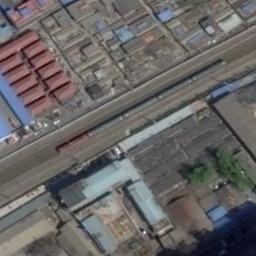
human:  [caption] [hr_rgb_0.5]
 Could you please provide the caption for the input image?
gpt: There are several rows of buildings on one side of the railway .

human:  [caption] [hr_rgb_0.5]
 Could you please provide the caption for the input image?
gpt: The railway is next to some houses .

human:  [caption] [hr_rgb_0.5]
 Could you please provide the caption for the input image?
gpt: There are several buildings beside the railway .

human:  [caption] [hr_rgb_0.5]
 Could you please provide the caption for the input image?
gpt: These railways go through a industrial area and a train is on one railway .

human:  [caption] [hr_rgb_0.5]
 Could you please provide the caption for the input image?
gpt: There are some buildings beside the railway with a black train .